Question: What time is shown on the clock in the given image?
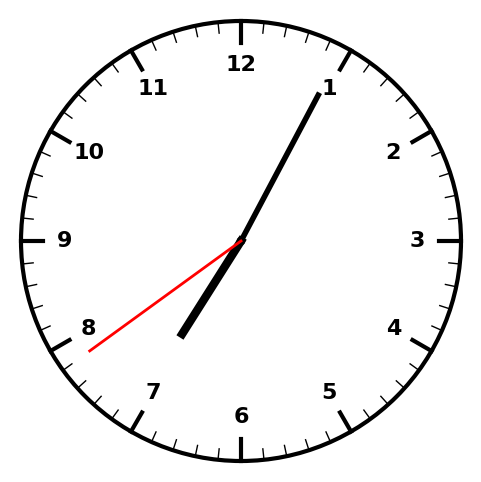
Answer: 07:04:39